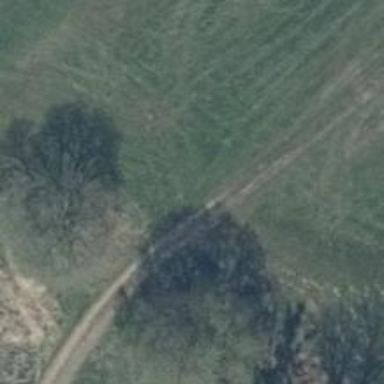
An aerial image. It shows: Sandy track with grade3 tracktype.